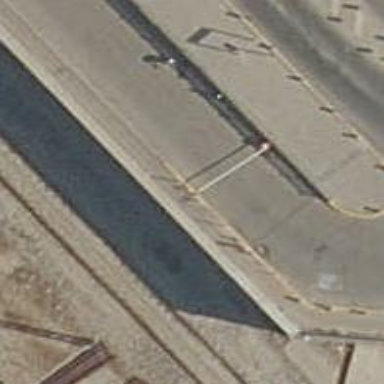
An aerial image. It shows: Lift gate barrier.